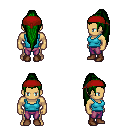
a pixel art fantasy rpg character, male body template, human, tanned skin, teal pirate shirt, magenta pants, green extra-long topknot hairstyle, red bandana, brown shoes, four views (front, back, left, right), 2x2 character sprite sheet, small pixel art, hard edges, no anti-aliasing